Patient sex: M
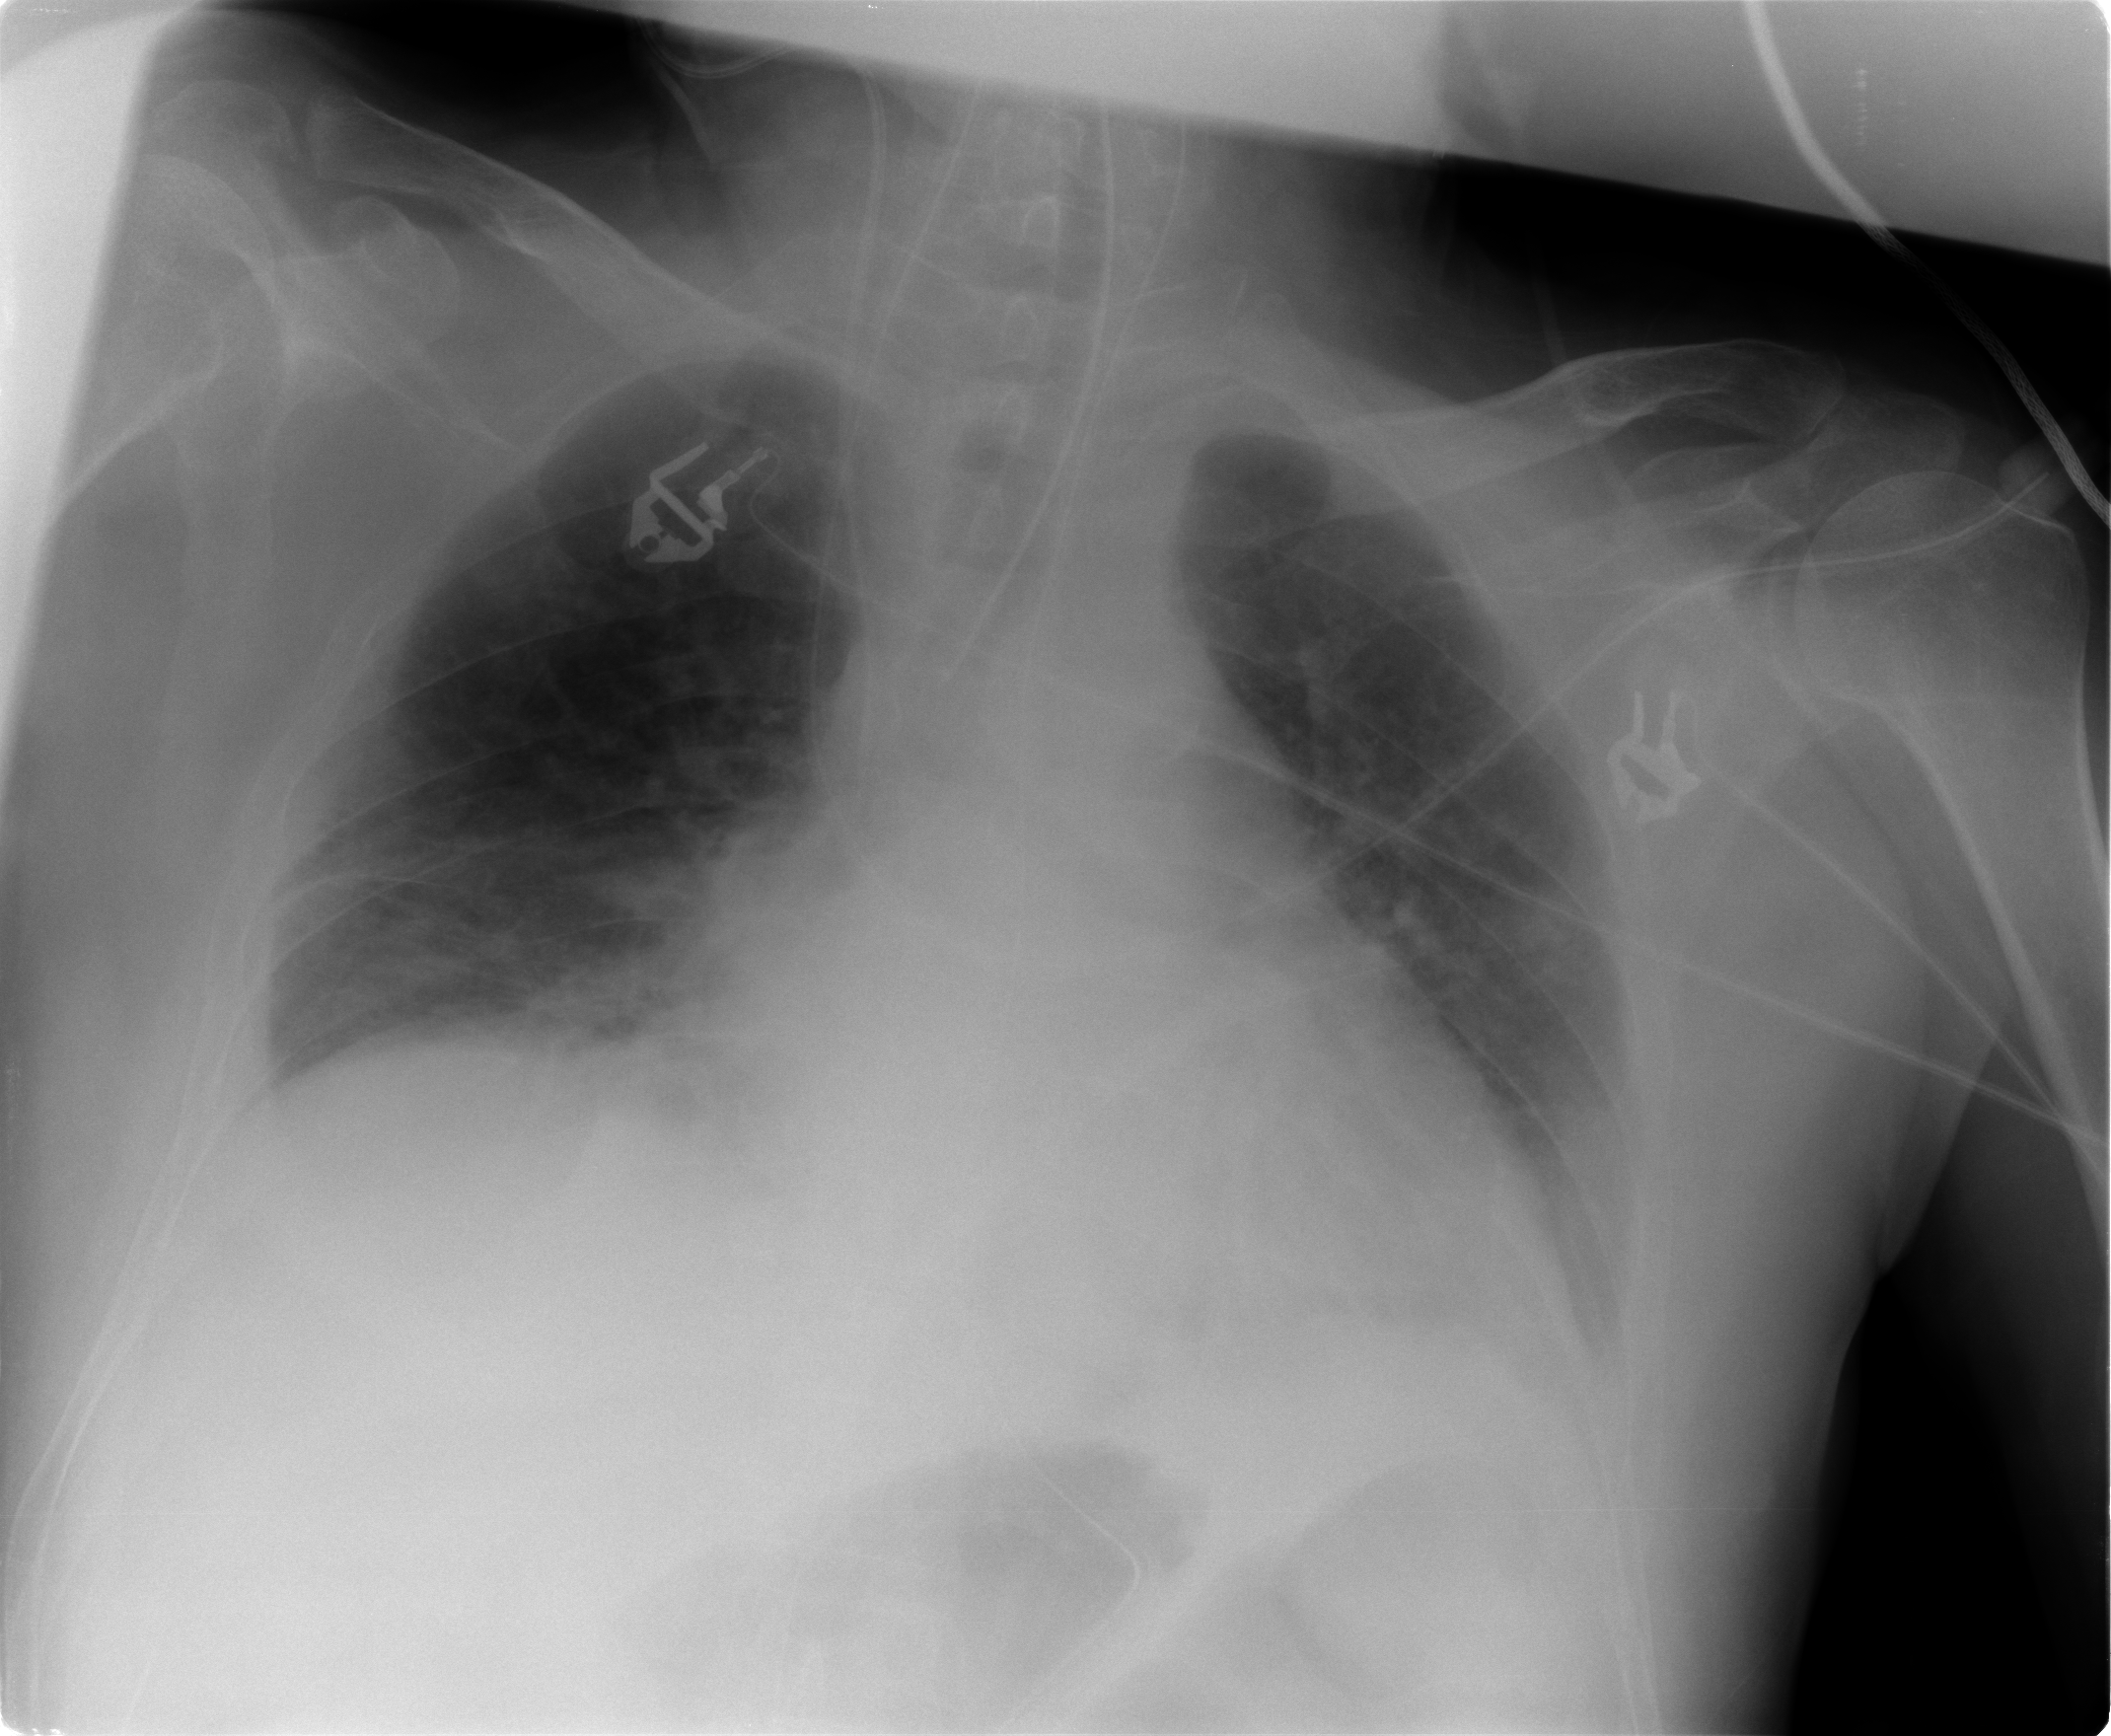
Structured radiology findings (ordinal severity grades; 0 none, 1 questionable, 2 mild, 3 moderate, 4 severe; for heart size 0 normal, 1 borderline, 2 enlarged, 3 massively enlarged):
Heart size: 2
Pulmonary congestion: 1
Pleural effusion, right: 0
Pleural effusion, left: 1
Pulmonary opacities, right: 0
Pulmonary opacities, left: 0
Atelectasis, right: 2
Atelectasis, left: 1